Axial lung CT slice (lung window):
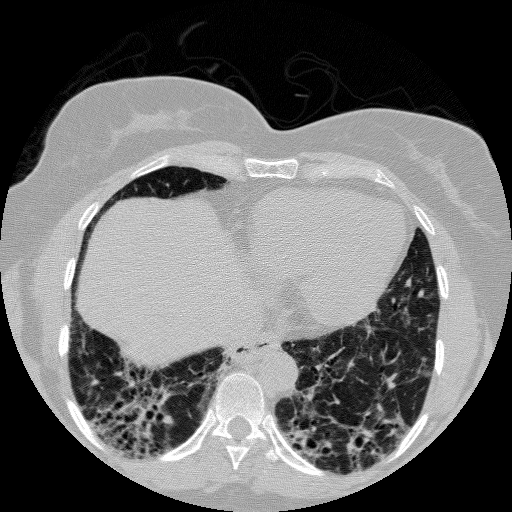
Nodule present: no